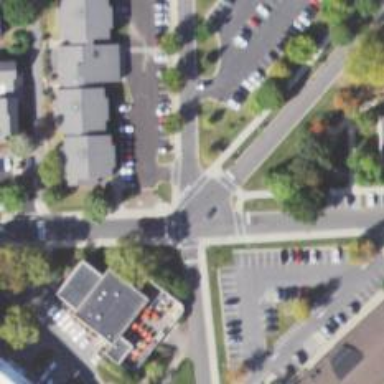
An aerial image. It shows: Asphalt footway with zebra crossing.